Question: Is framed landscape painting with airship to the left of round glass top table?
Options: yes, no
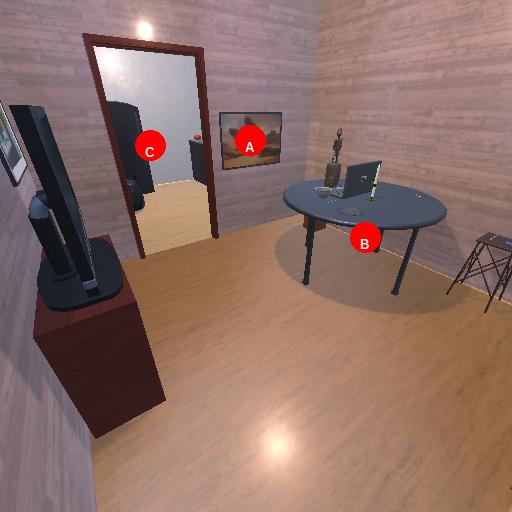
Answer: yes